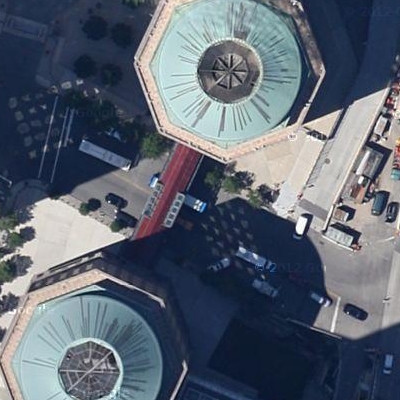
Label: cIndustry